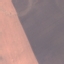
Label: AnnualCrop